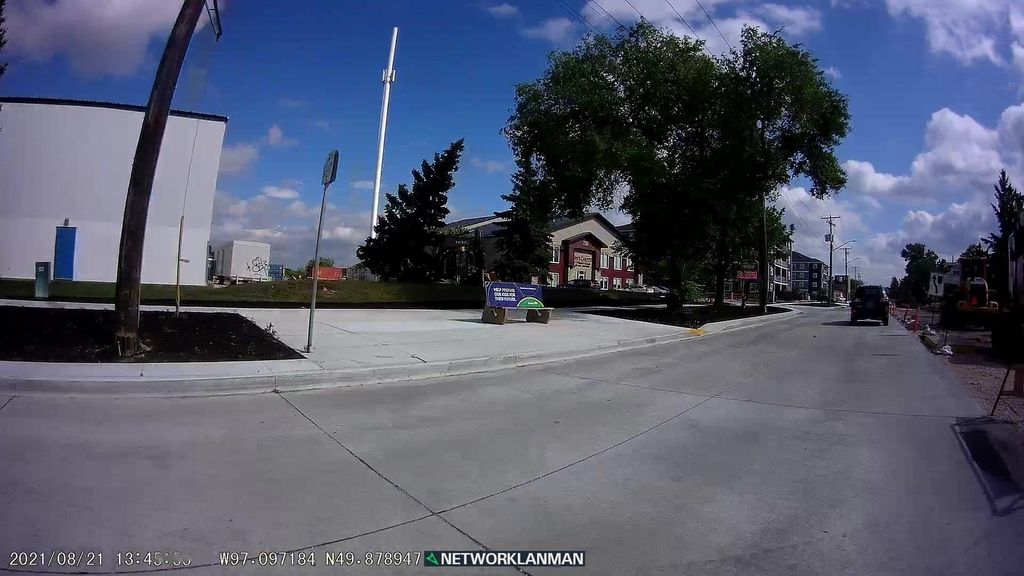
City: winnipeg